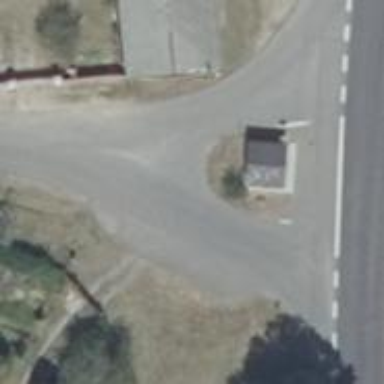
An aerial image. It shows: Residential road with asphalt surface.